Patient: sex M, age 48
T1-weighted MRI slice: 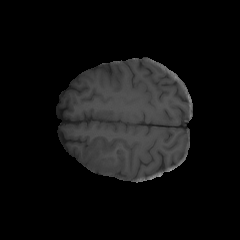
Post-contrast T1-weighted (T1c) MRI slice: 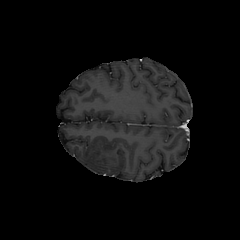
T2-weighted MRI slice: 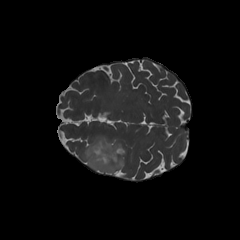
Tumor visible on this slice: yes
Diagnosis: Astrocytoma, IDH-mutant
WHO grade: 3